Question: I am trying to segment the color green in the HSV-color space. I have this image of a tree and I would only like the upper part of the tree to be left.

This is the image I am starting from and the mask I obtain is just an entirely black image
This is my current code:
'''
Mat input = imread(image_location);
imshow("input img",input); waitKey(0);
//convert image to HSV
Mat input_hsv;
cvtColor(input,input_hsv,COLOR_BGR2HSV);
vector<Mat>channels;
split(input_hsv, channels);
Mat H = channels[0];
Mat S = channels[1];
Mat V = channels[2];
Mat mask2;
inRange(input_hsv, Scalar(70, 0, 0), Scalar(143, 255, 255), mask2);
imshow("mask2", mask2);waitKey(0);
'''
Normally the color green in HSV ranges from +/- 70 to 140.
But it doesn't seem to work at all. Could somebody help?
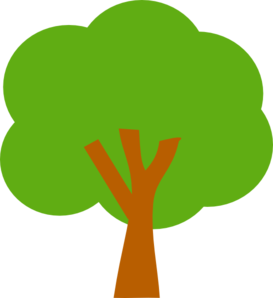
Answer: You are working in '8U'. Thus, the H component which is normally in degrees <URL>.
See docs:
So the original H green range [70,140] should be halved to [35,70].